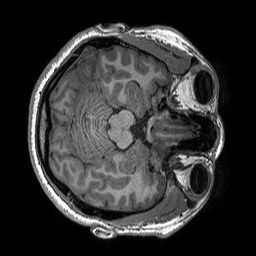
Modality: T1w
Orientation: axial
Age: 27
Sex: female
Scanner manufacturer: siemens
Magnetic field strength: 3 T
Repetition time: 2.3 s
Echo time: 0.00298 s